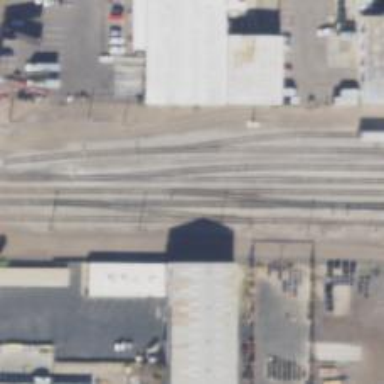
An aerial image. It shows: Railway yard in service.